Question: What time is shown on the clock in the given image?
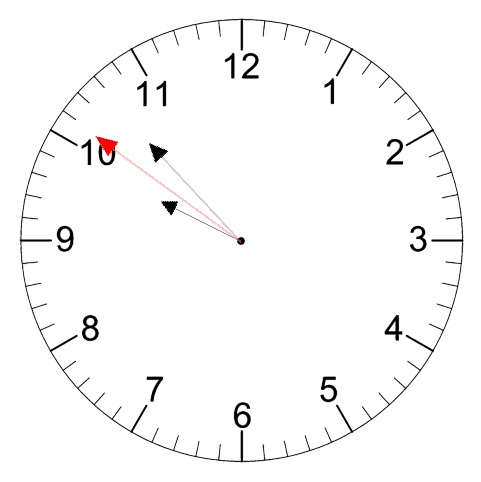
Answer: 09:52:51